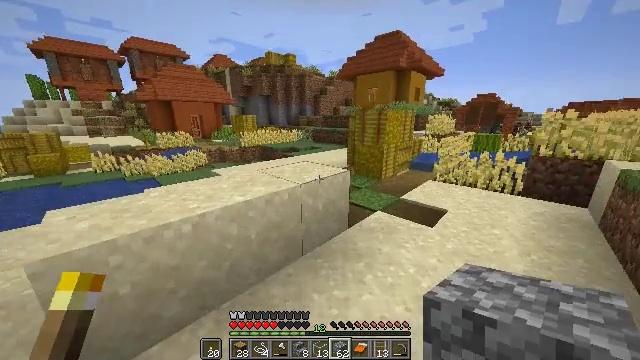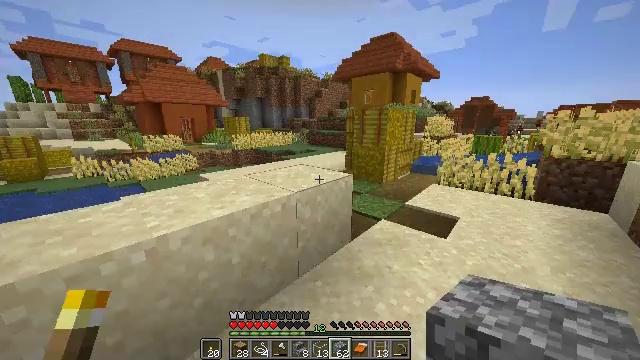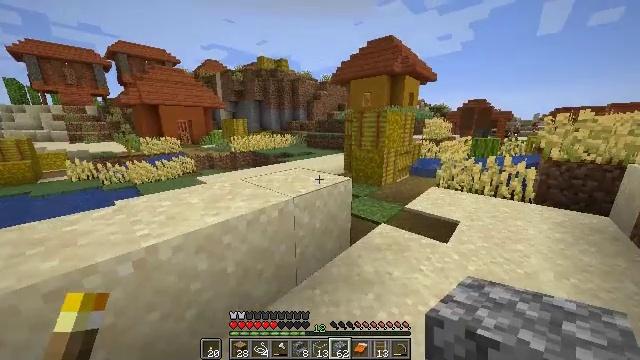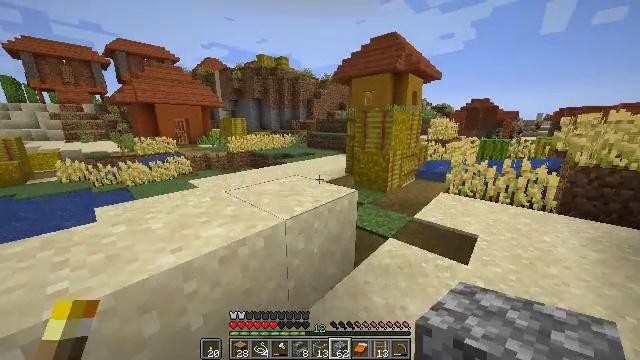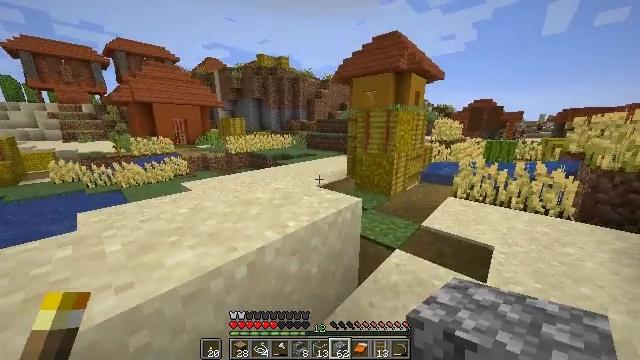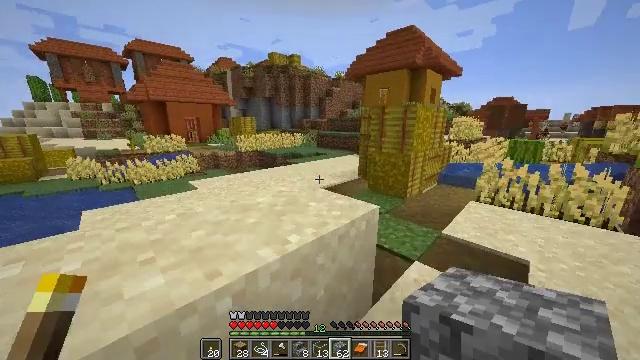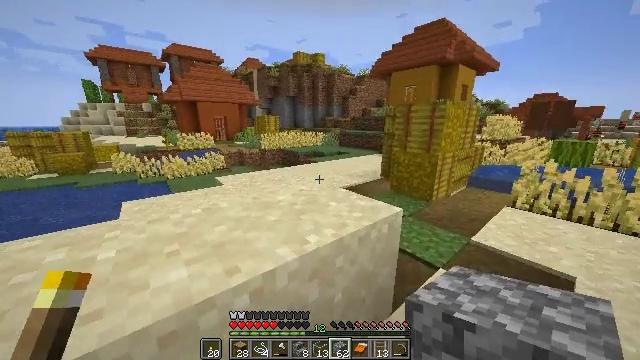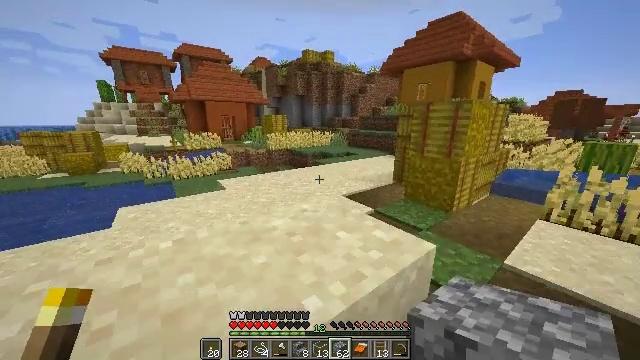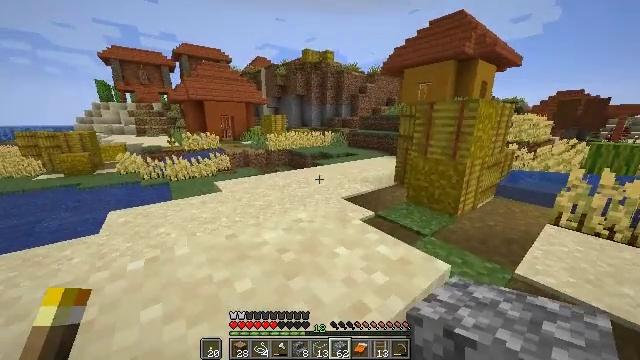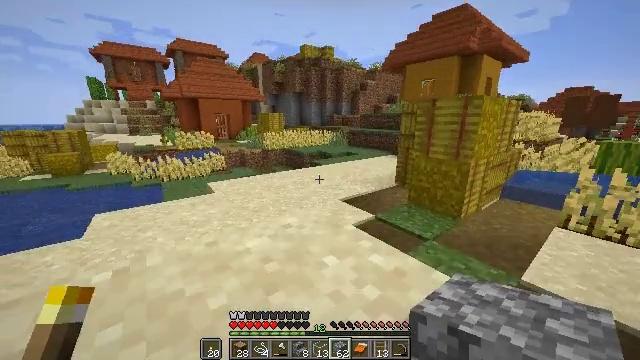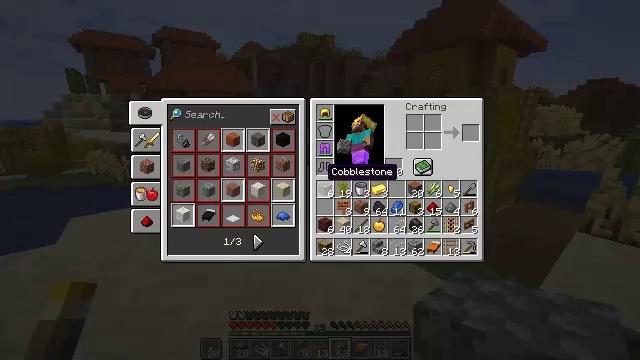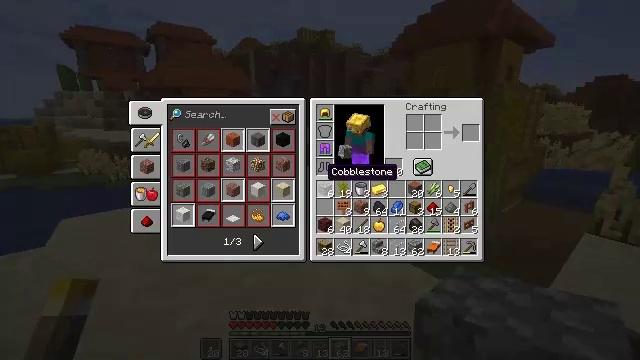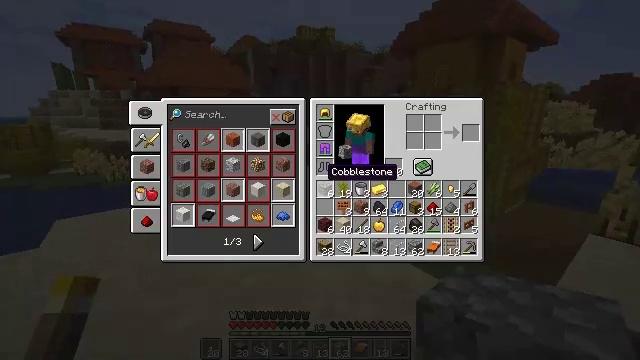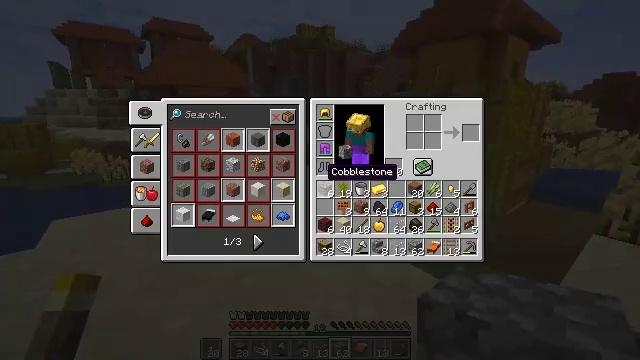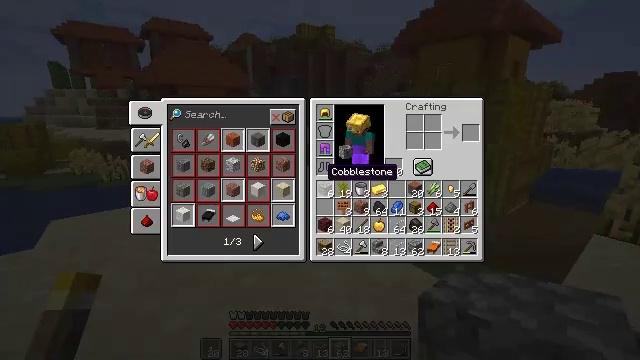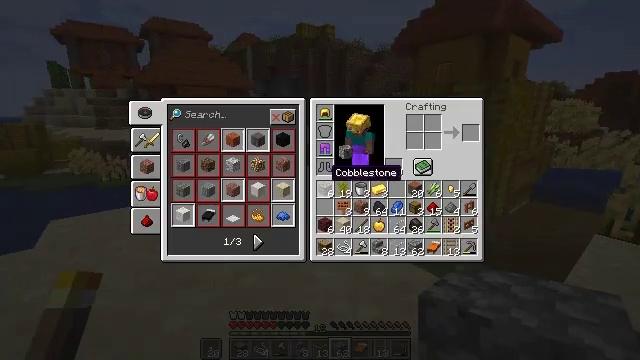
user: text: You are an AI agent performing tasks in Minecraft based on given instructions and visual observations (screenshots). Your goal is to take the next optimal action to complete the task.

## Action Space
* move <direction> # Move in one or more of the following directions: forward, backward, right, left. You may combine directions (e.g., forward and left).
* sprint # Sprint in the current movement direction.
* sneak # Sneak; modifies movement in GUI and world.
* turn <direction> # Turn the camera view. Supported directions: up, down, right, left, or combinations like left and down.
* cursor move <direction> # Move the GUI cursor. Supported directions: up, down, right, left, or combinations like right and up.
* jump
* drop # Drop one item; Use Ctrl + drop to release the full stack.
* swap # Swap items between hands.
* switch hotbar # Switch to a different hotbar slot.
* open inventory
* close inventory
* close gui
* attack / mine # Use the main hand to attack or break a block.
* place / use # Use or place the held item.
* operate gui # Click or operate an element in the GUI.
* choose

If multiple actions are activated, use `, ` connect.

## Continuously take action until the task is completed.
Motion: motion action
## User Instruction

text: Gather an orange bed for future use.
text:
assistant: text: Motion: move forward, sprint, turn right and up
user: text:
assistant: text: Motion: move forward, sprint
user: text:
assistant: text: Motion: move forward
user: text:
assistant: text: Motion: move forward
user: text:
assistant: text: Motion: move forward, turn left
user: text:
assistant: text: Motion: move forward, turn left
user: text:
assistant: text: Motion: move forward, turn left
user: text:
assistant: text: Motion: no_op
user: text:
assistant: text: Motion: no_op
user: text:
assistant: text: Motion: open inventory
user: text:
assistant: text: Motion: open inventory
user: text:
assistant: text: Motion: open inventory
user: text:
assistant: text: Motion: open inventory
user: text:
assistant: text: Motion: no_op
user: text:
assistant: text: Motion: no_op
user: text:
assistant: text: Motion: cursor move right
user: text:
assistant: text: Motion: cursor move right
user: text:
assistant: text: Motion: cursor move right
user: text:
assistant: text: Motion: cursor move right
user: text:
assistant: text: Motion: no_op
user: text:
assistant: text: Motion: no_op
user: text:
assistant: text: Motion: no_op
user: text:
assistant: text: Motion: no_op
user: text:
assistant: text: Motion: no_op
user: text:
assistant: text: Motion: no_op
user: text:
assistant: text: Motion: no_op
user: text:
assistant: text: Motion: no_op
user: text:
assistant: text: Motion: no_op
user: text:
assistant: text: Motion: turn left and down
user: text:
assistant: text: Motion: turn left and down